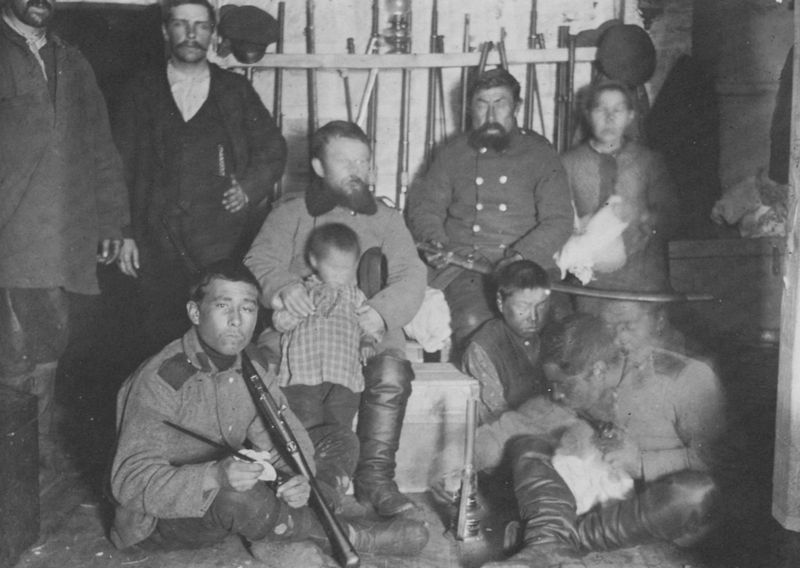
Titel: Kosaken vom Mariinskij- Außenposten
Künstler: Russischer Photograph
Standort: New York (New York)
Institution: American Museum of Natural History
Schlagwörter: kopf, sitzen, frau, grau, hut, lampe, männer, schwarz, stuhl, weiss, rock, bart, bärte, hemd, jacke, mütze, arm, gesicht, stehen, bildnis, porträt, kind, traurig, kinder, kommode, schrank, soldaten, junge, unscharf, foto, fotografie, photographie, schwarzweiss, revolution, schwert, säbel, uniform, uniformen, waffen, kiste, stiefel, photo, huhn, gewehre, russen, inenraum, huete, tartaren